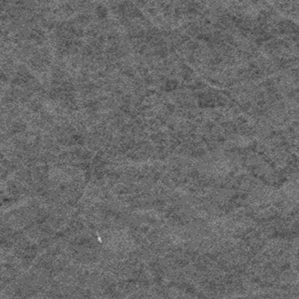
Label: frost